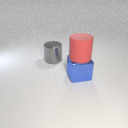
large blue metal cube below large red rubber cylinder